Field crop: tomato
Growth stage: 1
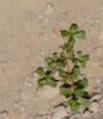
Species: portulaca